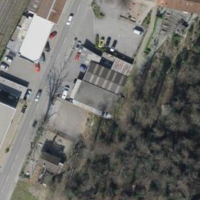
EUNIS habitat code: 41
Species observed at this site:
Phytolacca americana
Aesculus hippocastanum